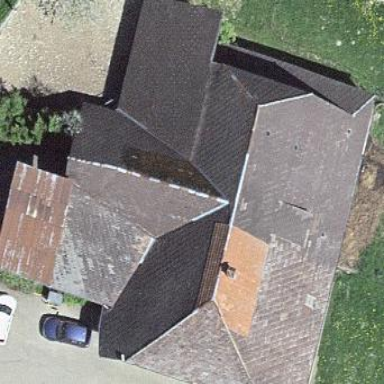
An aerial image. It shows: Farm building.